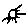
Label: sun